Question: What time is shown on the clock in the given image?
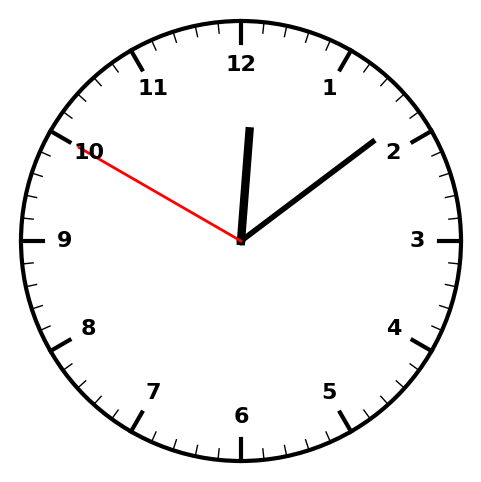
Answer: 12:08:50